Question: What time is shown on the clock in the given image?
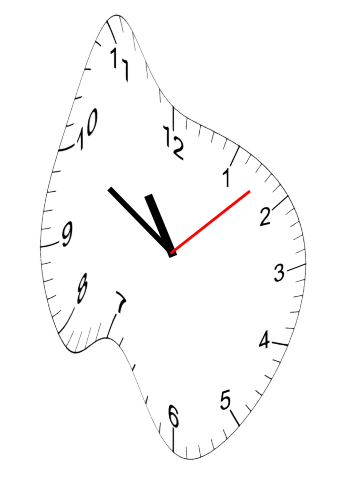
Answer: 10:50:08